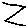
Label: zigzag